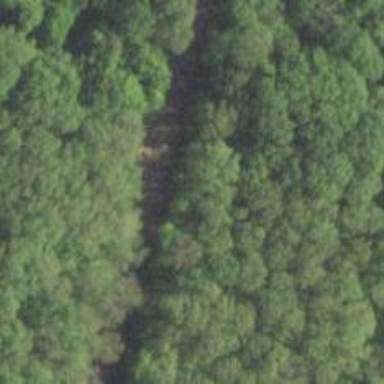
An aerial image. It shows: Abandoned historic railway spur.